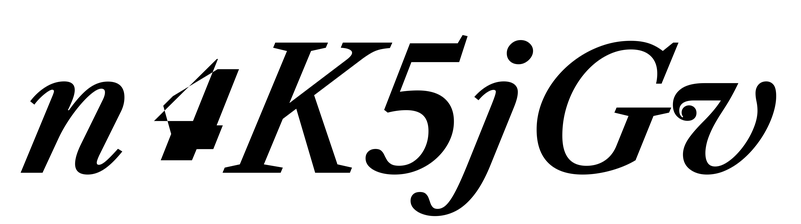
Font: LibreCaslonText-Italic_SemiBold_Italic